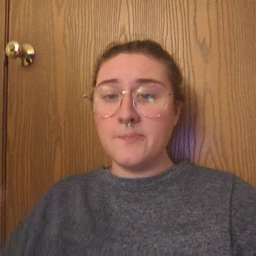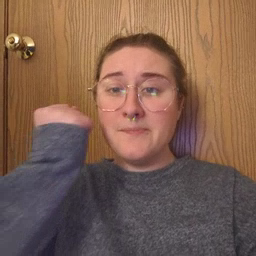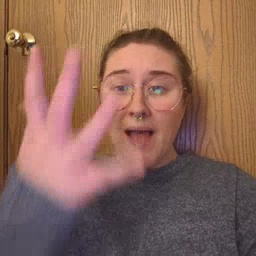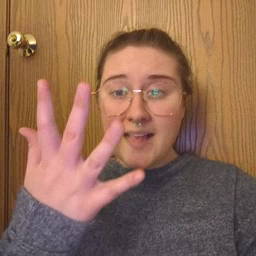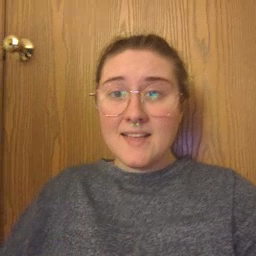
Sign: many